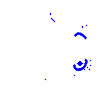
Particle: electron